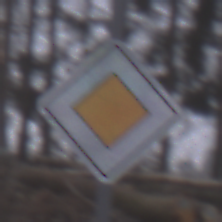
Verkehrszeichen: Vorfahrtsstrasse
Umgebung: Outdoor, Nature
Tageszeit: Midday
Wetter: Overcast
Licht: Natural
Jahreszeit: Autumn
Kontrast: LowContrast